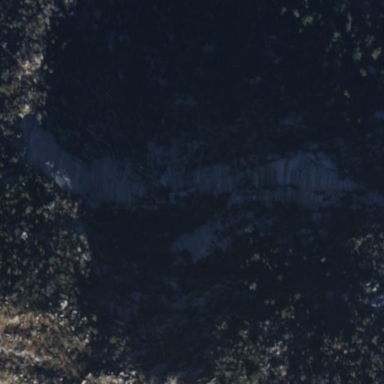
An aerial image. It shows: Landscape of bare rock.